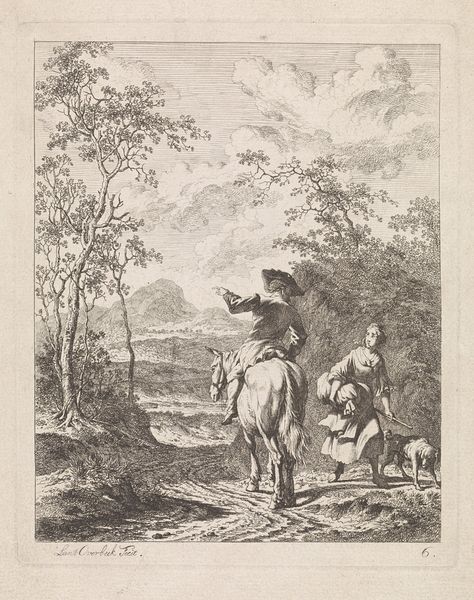
Titel: Ruiter die de weg vraagt aan een meisje met hond
Künstler: Leendert Overbeek
Standort: Amsterdam
Institution: Rijksmuseum
Schlagwörter: homme, chapeau, chien, dos, blanche, femme, gravure, arbre, nature, paysage, cheval, montagne, dessin, nuage, arbres, chemin, baton, cavalier, forêt, rencontre, sable, promenade, abre, passant, abres, question, éeforêt, balot, chemain, rencontrer